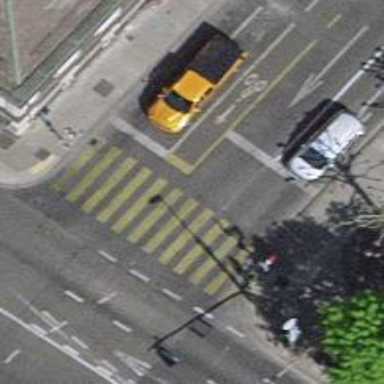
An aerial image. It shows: Tertiary road with designated cycle lane.